Question: '<display:table>'
... by which I mean something like the following:

Please let me know if this is not possible within HTML at all? -- I assume I can at least hack something resembling this structure using plain HTML/JSP tags.
Thanks!
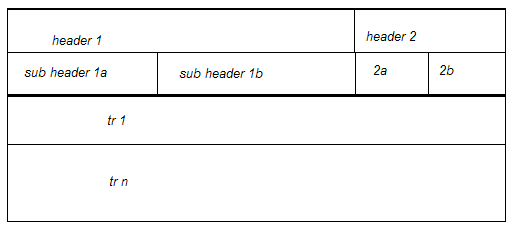
Answer: It is possible. Please take a look at this <URL> for workaround.